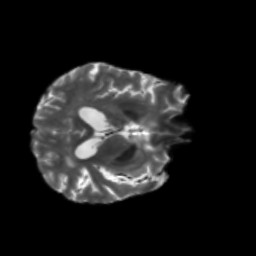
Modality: T2w
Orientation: axial
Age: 43
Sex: male
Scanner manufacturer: siemens
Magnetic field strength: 3 T
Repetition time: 5.25 s
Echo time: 0.08 s